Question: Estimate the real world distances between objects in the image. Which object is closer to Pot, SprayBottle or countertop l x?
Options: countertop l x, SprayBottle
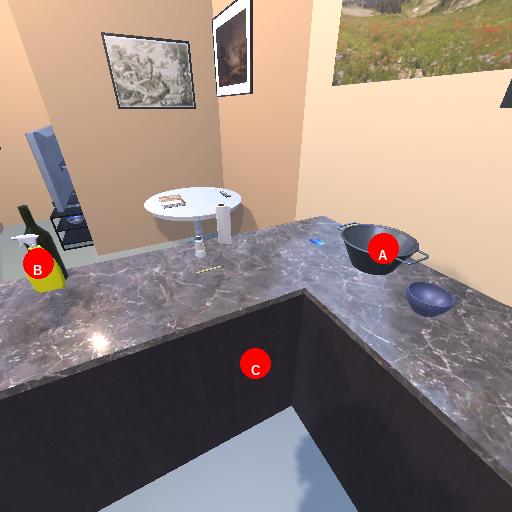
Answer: countertop l x